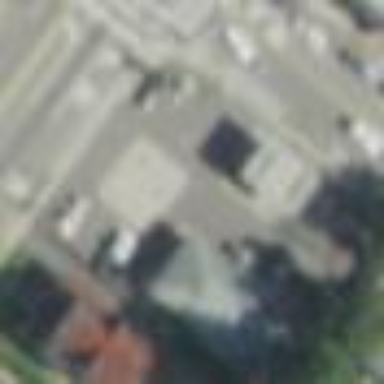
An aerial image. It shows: Fuel station.